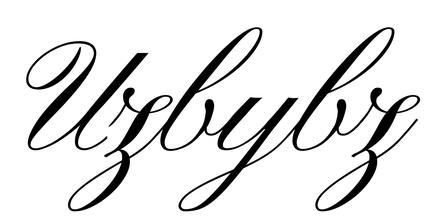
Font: PinyonScript-Regular